Question: I want to create a search page for my database and want to search based on different conditions,
see the image:

means I have multiple textboxes and dropdowns in search page
for example if textbox1 is the search box for searching projects name
and textbox2 is the search box for project date
and dropdown is for searching locations
if some one wants he can put multiple conditions to search or he can only search by one condition the default it should display all records.
how can I have such a linq query
my query is currently like blow that brings all records from table Projects:
'''
var query = (from c in db.Projects orderby c.ProjectId descending select c).AsEnumerable().Skip(starting).Take(2);
'''
any help will be appreciated.
my search controller function:
'''
public ActionResult get_search()
{
string Project_name = "";
if(Request.Form["project_name"]!=null)
{
Project_name = Request.Form["project_id"];
}
int Pro_id = 0;
if(Request.Form["project_id"]!=null)
{
Pro_id = Convert.ToInt32(Request.Form["project_id"]);
}
int starting = 0;
if (Request.Form["starting"] != null)
{
starting = Convert.ToInt32(Request.Form["starting"]);
}
string strpost = "&ajax=1";
strpost += "&project_id=" + Pro_id;
var q_total = (from c in db.Projects select c);
var d = "where == 1";
//var query = from c in db.Projects.Take(2).Skip(2) orderby c.ProjectId descending select c;
var query = (from c in db.Projects orderby c.ProjectId descending select c).AsEnumerable().Skip(starting).Take(2);
if(Request.Form["project_name"]!=null)
{
query = query.Where(w => w.ProjectName.Contains(Request.Form["project_name"]));
}
int numrows = q_total.Count();
//int count = data.Count;
string links = Pagination.paginate(numrows, starting, 3, "", "page", strpost);
ViewBag.link = links;
ViewBag.query = query;
return View();
}
'''
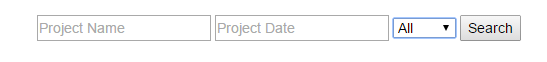
Answer: Very simple way:
'''
var query = from c in db.Projects where((string.IsNullOrEmpty(pname)? true : c.ProjectName.Contains(pname))) orderby c.ProjectId descending select c;
'''